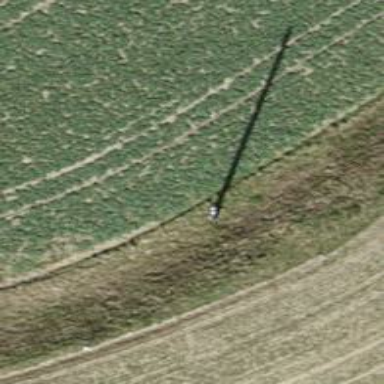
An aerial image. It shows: Minor power line.